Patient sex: M
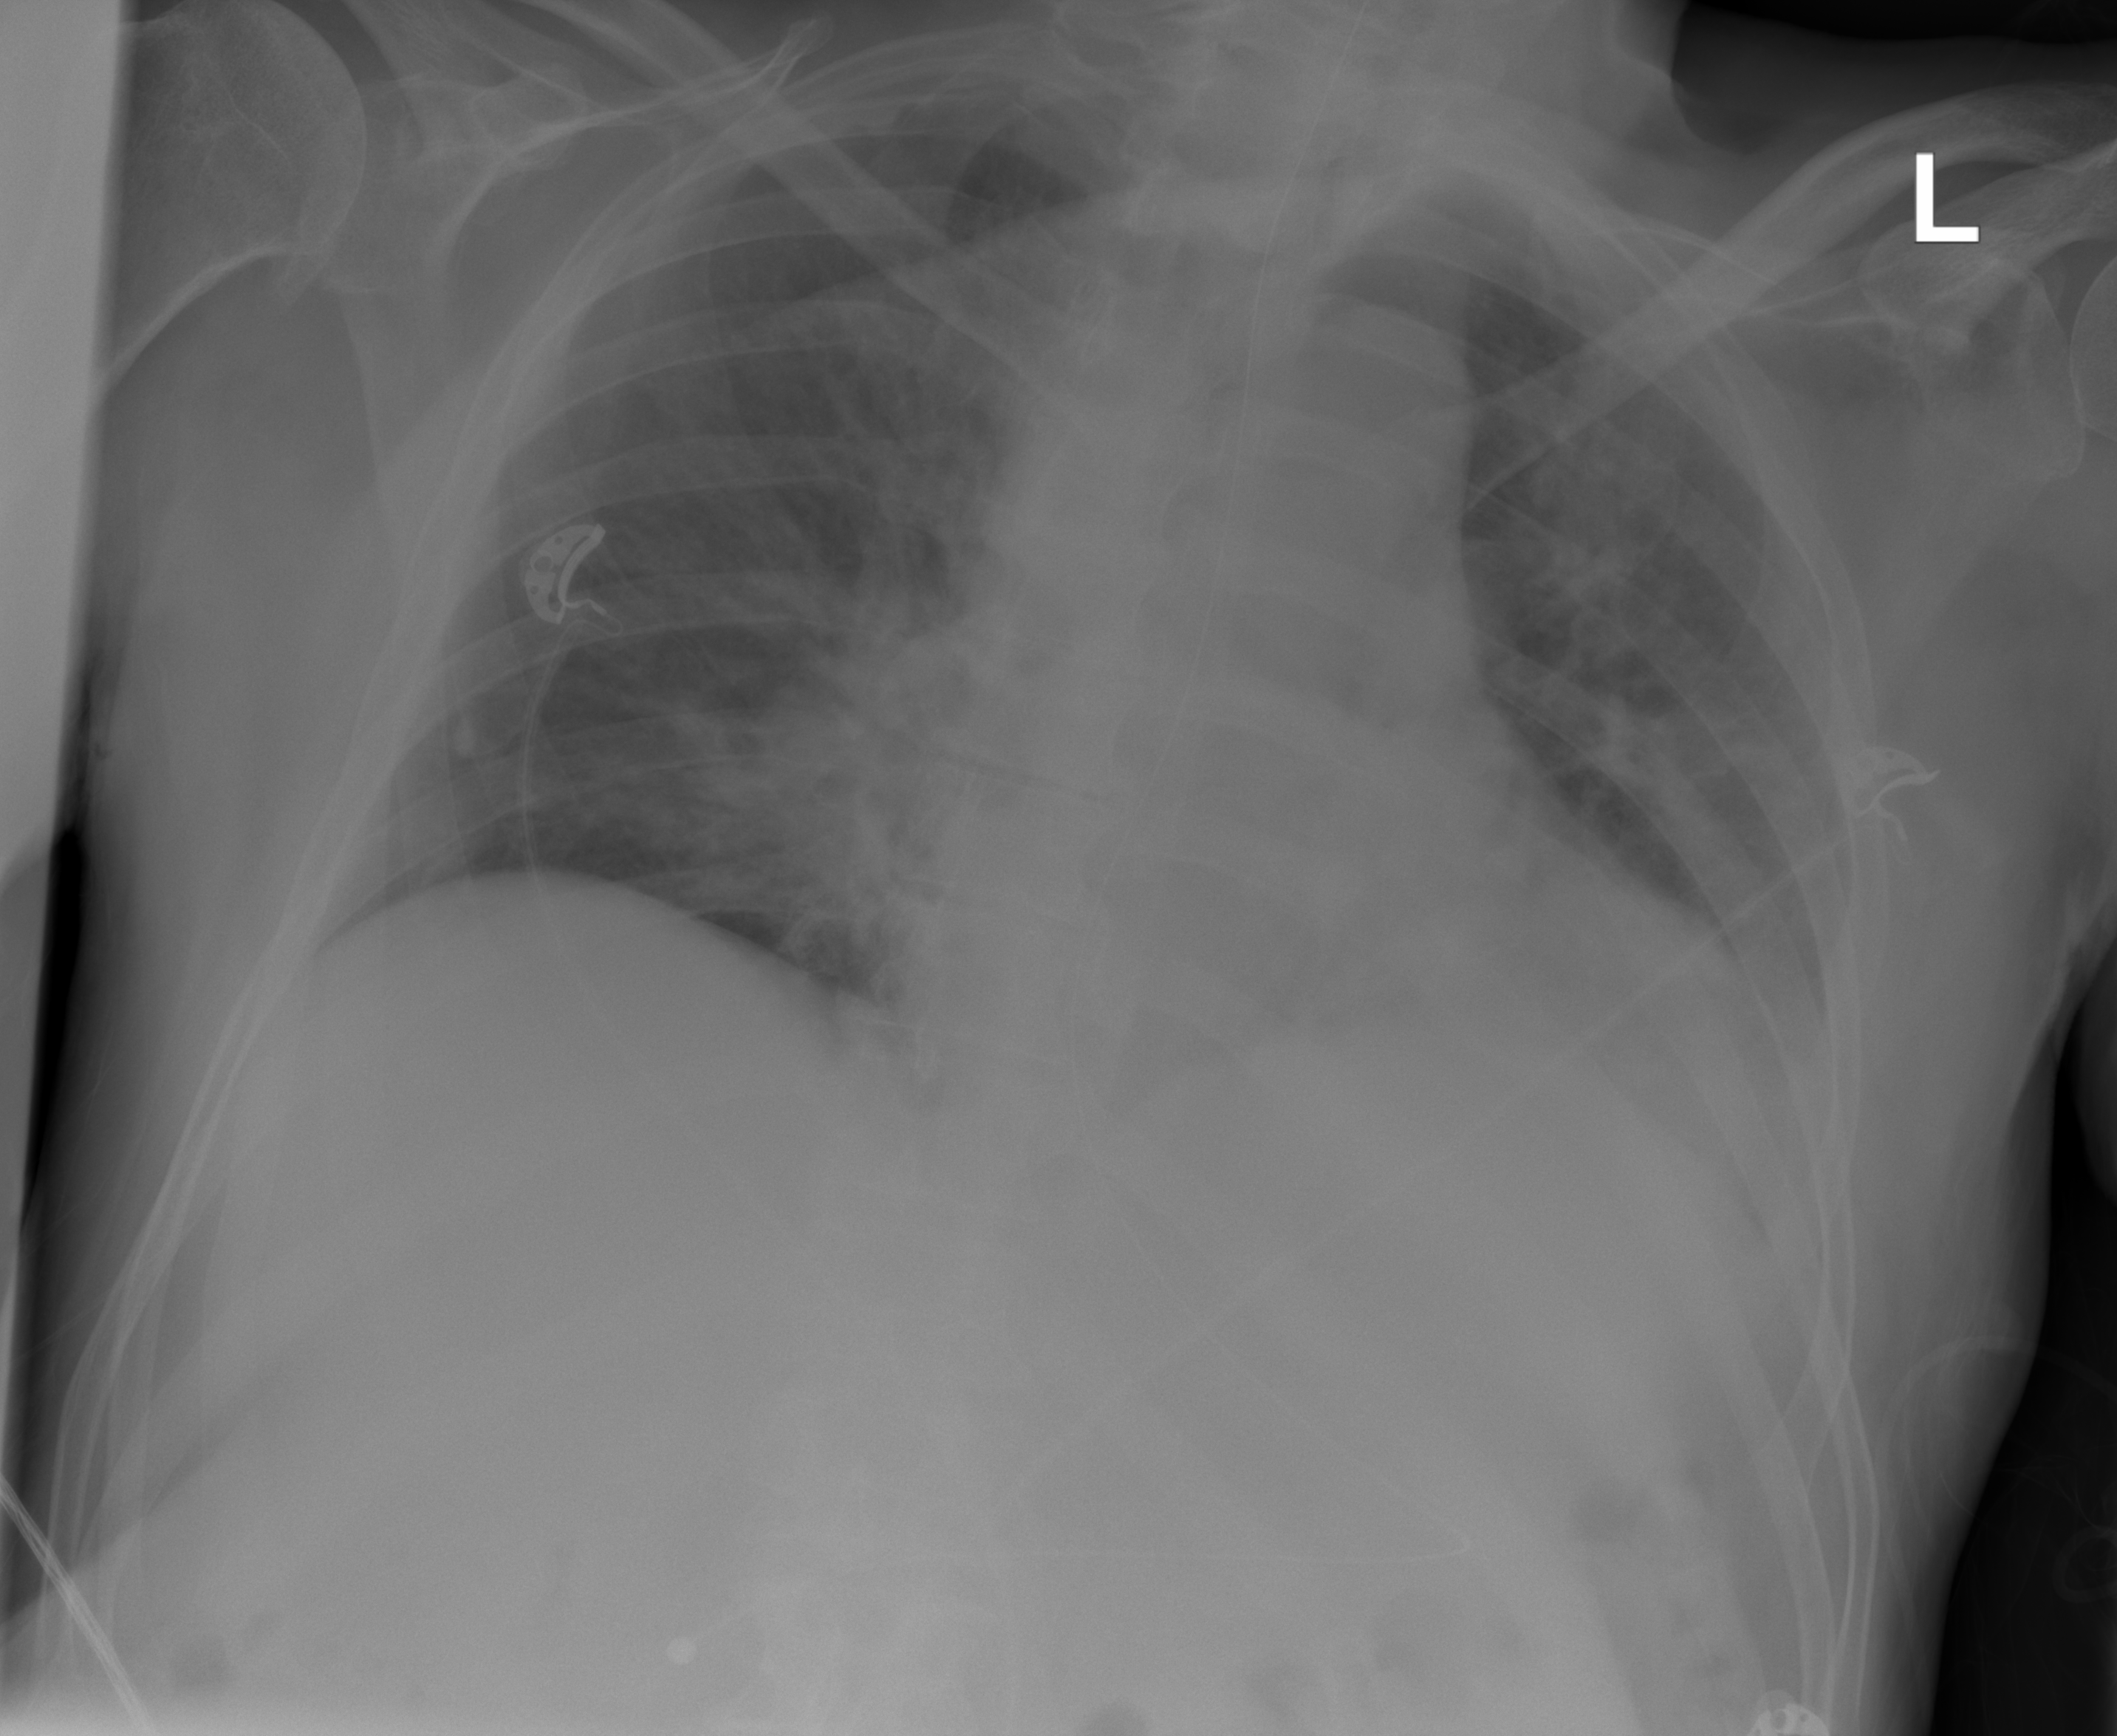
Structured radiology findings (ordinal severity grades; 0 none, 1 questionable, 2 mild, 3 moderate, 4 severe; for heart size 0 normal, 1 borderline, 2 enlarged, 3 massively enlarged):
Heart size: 2
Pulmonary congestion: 2
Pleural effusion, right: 0
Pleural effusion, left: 0
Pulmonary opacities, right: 2
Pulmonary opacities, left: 1
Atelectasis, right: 0
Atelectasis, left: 1